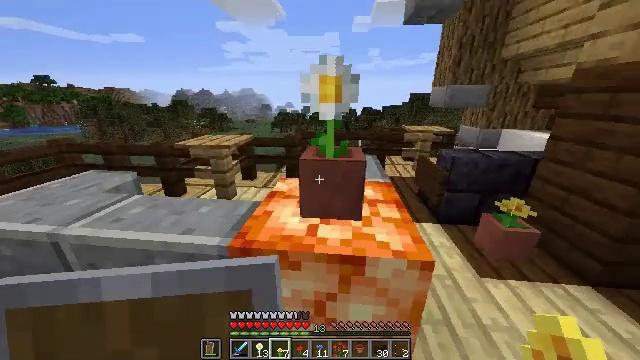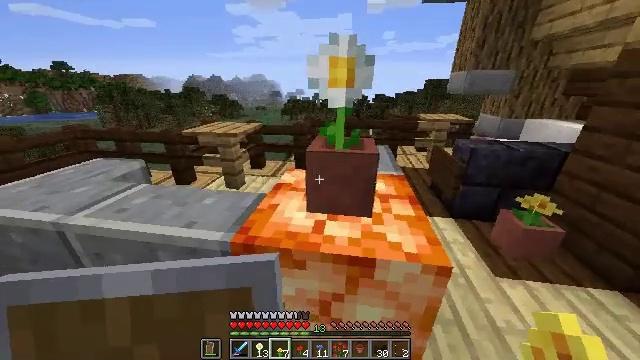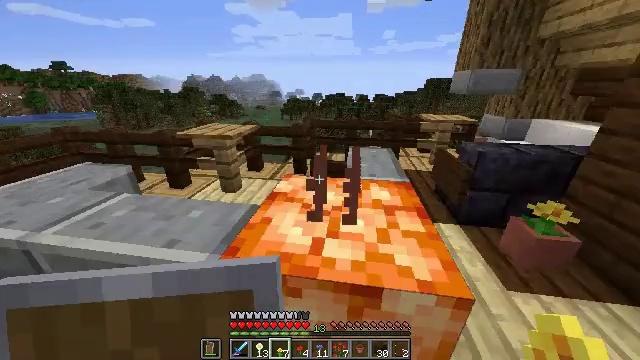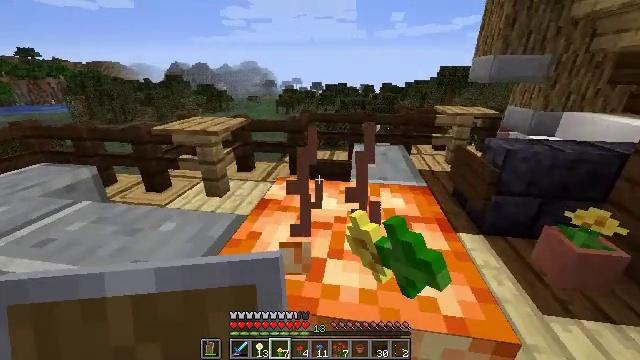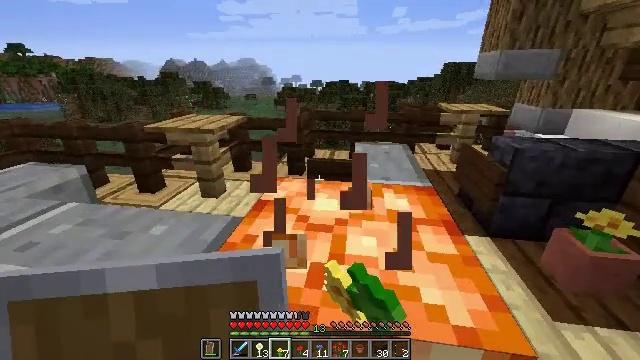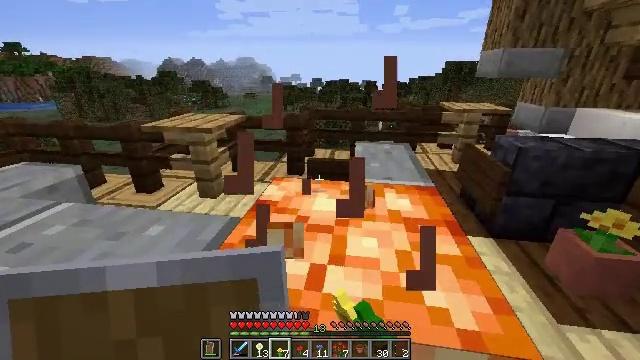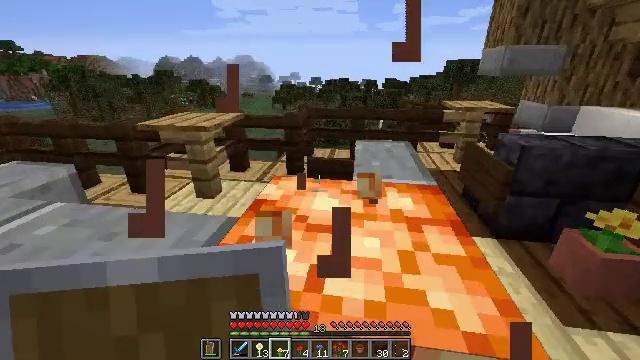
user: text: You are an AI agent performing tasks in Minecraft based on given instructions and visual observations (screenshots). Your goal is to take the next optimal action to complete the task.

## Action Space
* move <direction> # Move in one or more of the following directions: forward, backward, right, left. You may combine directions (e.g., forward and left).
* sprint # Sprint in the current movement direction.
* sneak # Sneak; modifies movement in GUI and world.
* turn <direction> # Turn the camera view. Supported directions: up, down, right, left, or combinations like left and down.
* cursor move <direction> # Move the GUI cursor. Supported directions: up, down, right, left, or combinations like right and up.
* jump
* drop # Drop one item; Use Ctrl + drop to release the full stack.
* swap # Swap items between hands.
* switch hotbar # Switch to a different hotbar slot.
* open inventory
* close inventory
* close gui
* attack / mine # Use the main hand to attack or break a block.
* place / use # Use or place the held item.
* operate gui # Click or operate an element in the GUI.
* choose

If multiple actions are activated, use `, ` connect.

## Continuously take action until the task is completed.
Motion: motion action
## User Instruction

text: Collect the potted oxeye daisy from a planter.
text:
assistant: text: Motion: turn left and down
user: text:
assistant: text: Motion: attack / mine
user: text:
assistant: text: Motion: attack / mine
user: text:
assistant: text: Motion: attack / mine
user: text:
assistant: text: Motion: no_op
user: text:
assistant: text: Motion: no_op
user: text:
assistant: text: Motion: no_op